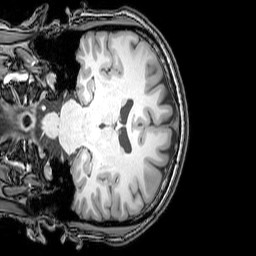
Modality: T1w
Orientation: coronal
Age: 26
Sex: male
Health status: healthy
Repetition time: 0.081 s
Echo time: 0.037 s